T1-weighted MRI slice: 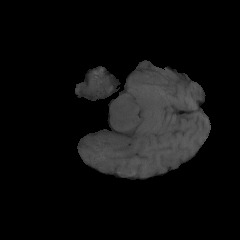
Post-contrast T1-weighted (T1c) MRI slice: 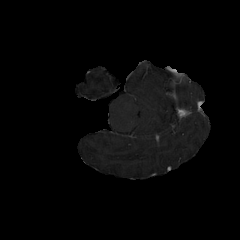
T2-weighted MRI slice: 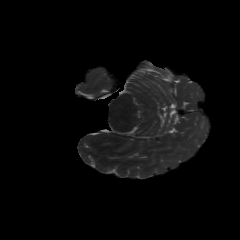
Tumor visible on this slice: no